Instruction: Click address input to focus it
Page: traveler
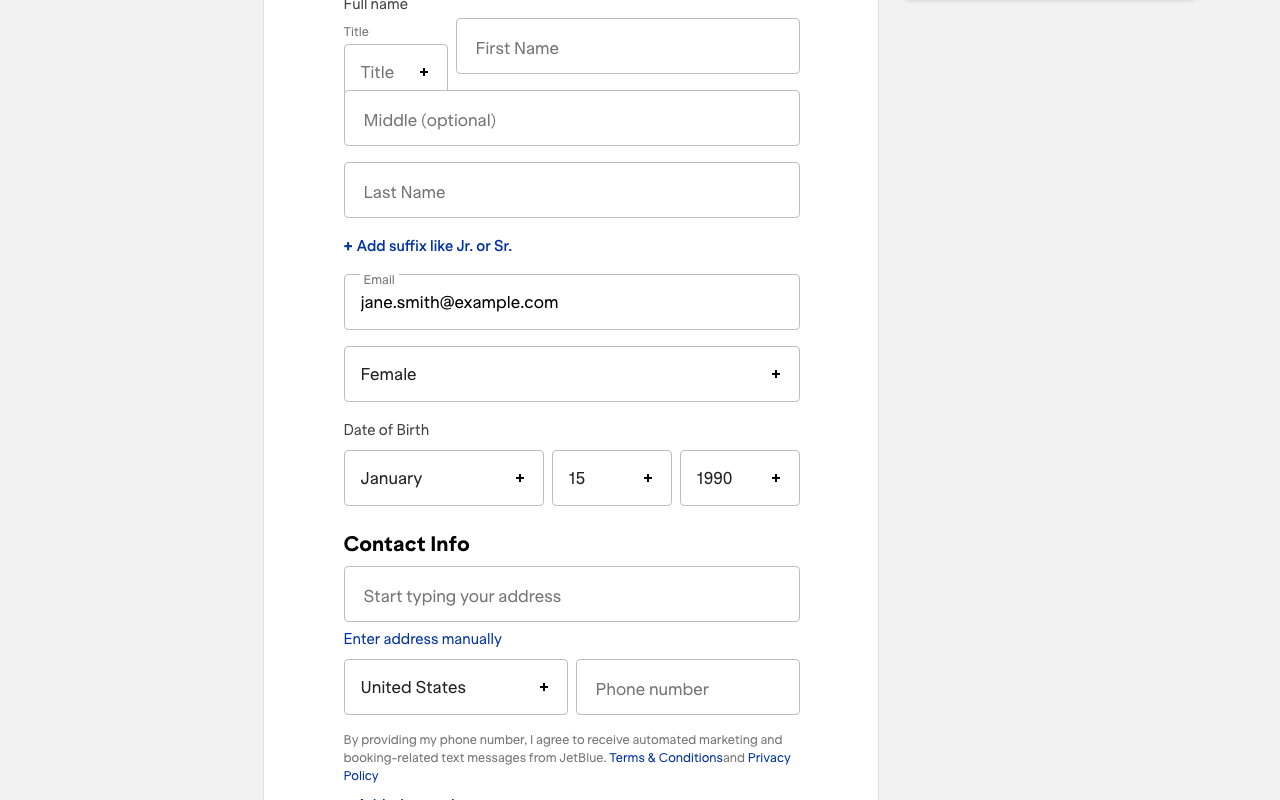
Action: click